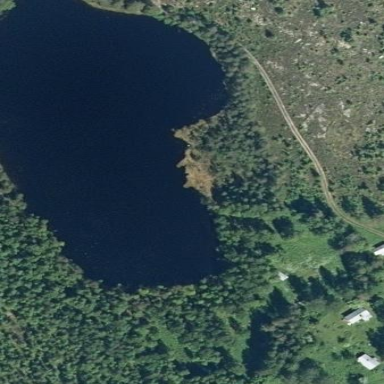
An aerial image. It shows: Lake with natural water.